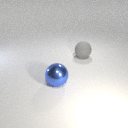
large blue metal sphere to the left of large gray rubber sphere